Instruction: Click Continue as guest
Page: checkout
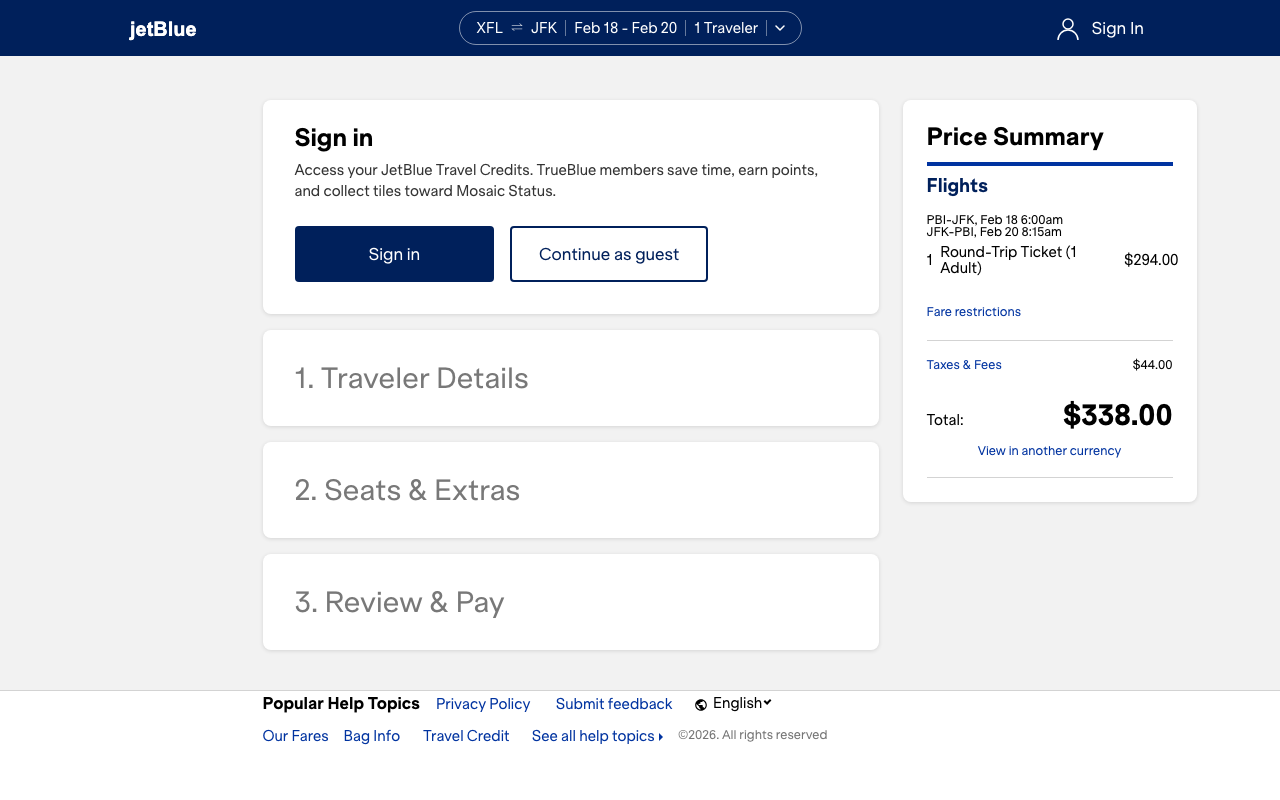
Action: click